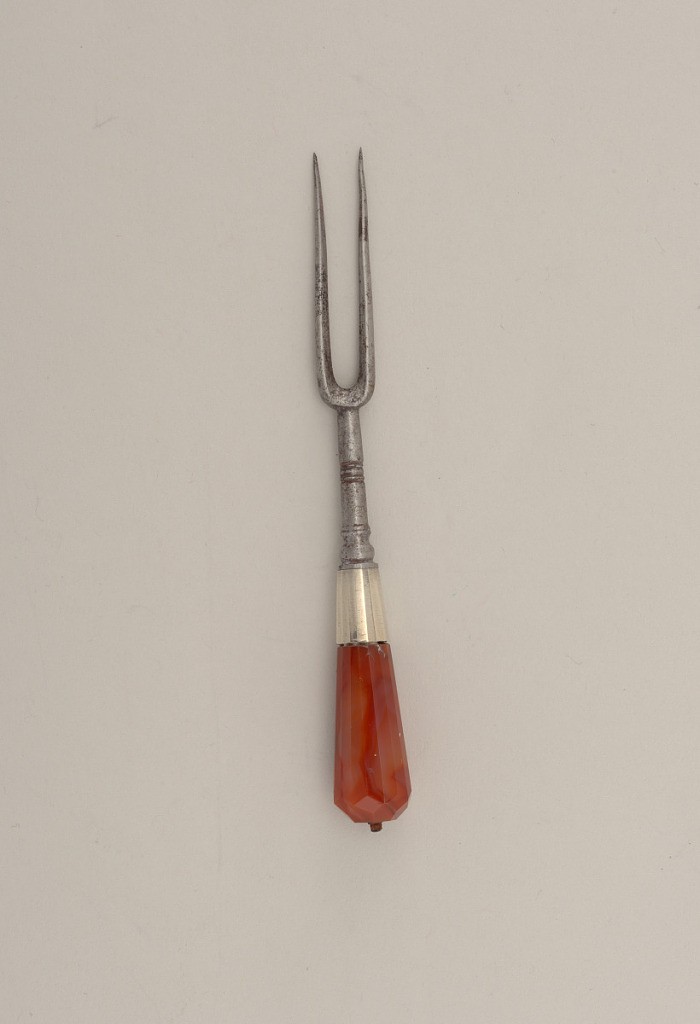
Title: Two-tined Fork with Agate Handle
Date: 1675–1700
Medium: steel, silver, agate
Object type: fork
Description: Fork with two pointed tines. Curved shoulders and baluster neck, silver faceted ferrule. Flaring faceted agate handle, small metal pin on top of handle.